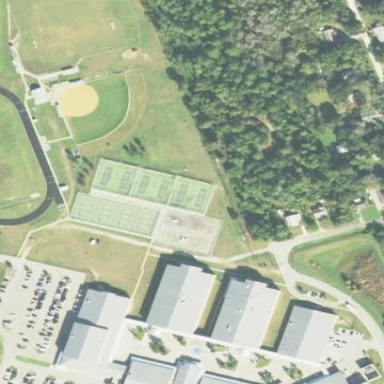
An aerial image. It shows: High school with the designation amenity.